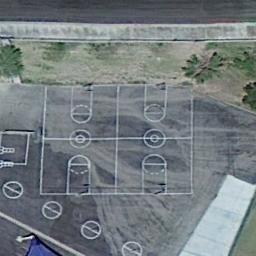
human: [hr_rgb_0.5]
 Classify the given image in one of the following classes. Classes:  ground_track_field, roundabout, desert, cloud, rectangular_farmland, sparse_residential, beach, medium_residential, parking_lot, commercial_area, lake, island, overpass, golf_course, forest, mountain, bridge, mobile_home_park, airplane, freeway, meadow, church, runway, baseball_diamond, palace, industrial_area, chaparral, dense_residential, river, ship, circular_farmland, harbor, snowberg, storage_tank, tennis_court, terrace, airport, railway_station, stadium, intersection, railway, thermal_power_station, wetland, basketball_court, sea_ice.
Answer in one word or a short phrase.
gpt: basketball_court